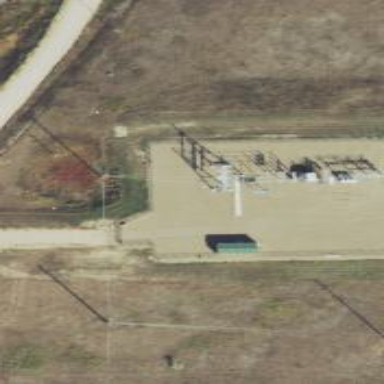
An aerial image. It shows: Power substation surrounded by fence.